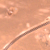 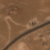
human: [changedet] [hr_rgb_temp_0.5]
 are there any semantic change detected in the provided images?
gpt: There is no difference.